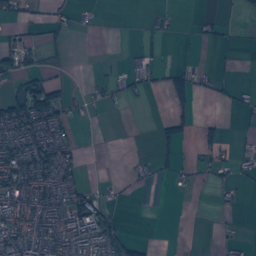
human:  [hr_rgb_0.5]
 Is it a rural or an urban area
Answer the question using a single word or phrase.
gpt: urban

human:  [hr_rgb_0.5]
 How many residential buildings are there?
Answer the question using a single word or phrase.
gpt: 5016

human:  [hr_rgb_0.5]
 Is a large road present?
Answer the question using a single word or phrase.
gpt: no

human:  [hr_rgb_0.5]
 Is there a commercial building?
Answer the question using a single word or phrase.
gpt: yes

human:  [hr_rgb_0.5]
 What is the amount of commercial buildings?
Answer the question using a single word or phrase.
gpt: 14

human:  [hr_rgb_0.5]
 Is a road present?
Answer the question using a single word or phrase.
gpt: yes

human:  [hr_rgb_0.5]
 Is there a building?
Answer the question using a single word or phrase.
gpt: yes

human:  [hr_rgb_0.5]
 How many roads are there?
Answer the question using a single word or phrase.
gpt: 542

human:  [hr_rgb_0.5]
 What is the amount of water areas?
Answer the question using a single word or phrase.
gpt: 30

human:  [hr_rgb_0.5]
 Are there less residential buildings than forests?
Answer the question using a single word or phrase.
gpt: no

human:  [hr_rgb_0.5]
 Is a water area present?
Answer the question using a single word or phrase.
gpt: yes

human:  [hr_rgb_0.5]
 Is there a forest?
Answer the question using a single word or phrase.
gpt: yes

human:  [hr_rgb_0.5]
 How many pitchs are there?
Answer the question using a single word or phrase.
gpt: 5

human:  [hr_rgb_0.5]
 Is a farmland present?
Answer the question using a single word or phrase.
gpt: yes

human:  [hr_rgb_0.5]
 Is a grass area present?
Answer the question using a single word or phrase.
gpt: yes

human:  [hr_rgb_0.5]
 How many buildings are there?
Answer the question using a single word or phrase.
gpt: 5044

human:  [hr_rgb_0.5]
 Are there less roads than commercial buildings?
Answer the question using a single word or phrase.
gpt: no

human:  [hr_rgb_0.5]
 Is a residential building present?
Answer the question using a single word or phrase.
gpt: yes

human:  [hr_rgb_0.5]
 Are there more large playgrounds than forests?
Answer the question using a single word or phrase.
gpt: no

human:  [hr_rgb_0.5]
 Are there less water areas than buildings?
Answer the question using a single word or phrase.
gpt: yes

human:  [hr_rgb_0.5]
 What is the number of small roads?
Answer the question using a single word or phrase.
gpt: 542

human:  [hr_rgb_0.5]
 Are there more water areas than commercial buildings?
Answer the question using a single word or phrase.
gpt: no

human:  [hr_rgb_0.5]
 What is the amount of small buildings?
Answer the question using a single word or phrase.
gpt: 5016

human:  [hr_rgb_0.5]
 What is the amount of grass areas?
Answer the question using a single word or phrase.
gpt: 182

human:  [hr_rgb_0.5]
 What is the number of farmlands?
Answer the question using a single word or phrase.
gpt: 78

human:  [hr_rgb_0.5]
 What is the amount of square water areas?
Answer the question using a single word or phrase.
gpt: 7

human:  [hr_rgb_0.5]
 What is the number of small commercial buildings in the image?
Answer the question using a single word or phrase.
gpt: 13

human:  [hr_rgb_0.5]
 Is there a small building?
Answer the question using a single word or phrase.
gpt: yes

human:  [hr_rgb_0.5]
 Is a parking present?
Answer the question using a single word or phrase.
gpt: yes

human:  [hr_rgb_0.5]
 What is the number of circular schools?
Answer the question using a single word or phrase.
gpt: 0

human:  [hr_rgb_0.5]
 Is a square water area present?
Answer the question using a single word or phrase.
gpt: yes

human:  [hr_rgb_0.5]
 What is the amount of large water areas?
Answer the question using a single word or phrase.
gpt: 5

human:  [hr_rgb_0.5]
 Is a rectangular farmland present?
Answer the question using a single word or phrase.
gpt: yes

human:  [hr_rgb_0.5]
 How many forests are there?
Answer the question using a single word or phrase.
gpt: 55

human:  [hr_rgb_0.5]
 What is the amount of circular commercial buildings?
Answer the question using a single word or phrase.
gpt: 0

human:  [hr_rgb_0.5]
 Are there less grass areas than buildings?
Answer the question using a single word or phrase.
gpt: yes

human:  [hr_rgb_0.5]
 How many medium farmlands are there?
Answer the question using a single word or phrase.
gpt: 0

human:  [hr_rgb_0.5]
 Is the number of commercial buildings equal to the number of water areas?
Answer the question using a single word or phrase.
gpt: no

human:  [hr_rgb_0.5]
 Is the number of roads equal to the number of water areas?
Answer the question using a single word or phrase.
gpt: no

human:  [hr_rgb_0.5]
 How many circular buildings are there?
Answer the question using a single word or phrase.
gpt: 9

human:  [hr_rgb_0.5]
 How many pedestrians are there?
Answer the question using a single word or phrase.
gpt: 6

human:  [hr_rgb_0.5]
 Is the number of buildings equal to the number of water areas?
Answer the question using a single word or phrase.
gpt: no

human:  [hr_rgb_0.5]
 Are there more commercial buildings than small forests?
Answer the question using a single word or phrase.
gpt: no

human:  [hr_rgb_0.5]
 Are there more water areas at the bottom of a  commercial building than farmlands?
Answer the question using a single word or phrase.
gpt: no

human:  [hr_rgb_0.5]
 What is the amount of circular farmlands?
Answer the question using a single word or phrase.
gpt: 0

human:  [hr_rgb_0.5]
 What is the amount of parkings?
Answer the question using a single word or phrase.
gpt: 8

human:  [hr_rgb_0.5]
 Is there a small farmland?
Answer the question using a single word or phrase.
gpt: yes

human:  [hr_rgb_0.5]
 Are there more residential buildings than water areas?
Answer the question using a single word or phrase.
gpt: yes

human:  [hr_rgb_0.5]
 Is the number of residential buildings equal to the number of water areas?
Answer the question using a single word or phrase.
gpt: no

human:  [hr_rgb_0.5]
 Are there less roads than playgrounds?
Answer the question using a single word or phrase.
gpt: no

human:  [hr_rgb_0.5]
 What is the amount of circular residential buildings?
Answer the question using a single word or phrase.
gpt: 9

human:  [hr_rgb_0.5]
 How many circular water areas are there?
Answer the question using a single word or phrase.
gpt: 7

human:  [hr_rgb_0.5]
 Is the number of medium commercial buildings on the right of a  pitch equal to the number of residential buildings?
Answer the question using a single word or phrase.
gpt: no

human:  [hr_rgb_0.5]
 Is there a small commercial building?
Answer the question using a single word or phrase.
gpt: yes

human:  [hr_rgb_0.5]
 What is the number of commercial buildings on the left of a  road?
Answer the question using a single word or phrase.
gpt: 14

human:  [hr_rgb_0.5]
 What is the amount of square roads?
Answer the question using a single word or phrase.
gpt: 0

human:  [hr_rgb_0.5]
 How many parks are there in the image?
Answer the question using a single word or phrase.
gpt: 4

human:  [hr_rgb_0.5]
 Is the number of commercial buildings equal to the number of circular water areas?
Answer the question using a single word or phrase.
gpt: no

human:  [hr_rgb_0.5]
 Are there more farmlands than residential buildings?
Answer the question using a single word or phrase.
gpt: no

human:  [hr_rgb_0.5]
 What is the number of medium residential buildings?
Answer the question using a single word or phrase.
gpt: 25

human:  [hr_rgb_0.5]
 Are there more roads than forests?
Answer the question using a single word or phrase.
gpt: yes

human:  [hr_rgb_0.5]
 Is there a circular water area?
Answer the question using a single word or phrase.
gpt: yes

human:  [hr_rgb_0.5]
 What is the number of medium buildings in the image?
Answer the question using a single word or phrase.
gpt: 27

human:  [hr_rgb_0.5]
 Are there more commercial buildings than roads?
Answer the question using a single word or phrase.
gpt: no